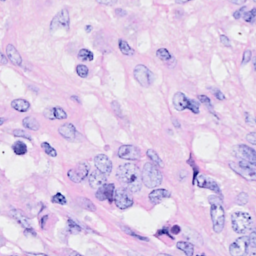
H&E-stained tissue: Breast